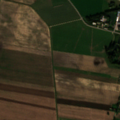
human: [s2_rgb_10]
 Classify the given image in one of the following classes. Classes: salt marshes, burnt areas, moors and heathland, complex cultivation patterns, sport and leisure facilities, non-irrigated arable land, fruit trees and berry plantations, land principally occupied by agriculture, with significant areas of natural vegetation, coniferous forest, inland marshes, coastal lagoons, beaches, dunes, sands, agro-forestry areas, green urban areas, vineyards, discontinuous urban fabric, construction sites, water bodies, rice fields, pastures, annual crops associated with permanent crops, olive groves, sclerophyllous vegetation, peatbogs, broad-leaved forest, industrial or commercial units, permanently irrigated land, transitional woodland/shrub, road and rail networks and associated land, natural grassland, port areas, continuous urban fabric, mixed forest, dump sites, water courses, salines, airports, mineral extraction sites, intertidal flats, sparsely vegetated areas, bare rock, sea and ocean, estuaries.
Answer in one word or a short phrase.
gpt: non-irrigated arable land, complex cultivation patterns